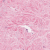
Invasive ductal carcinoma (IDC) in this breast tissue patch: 0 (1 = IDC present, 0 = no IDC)